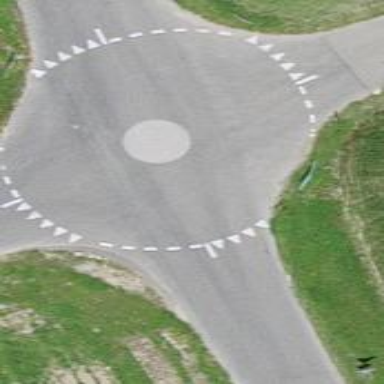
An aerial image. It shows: Mini roundabout on the road.